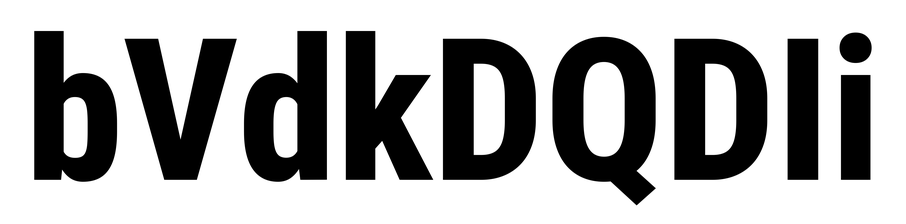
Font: Roboto_Condensed_ExtraBold